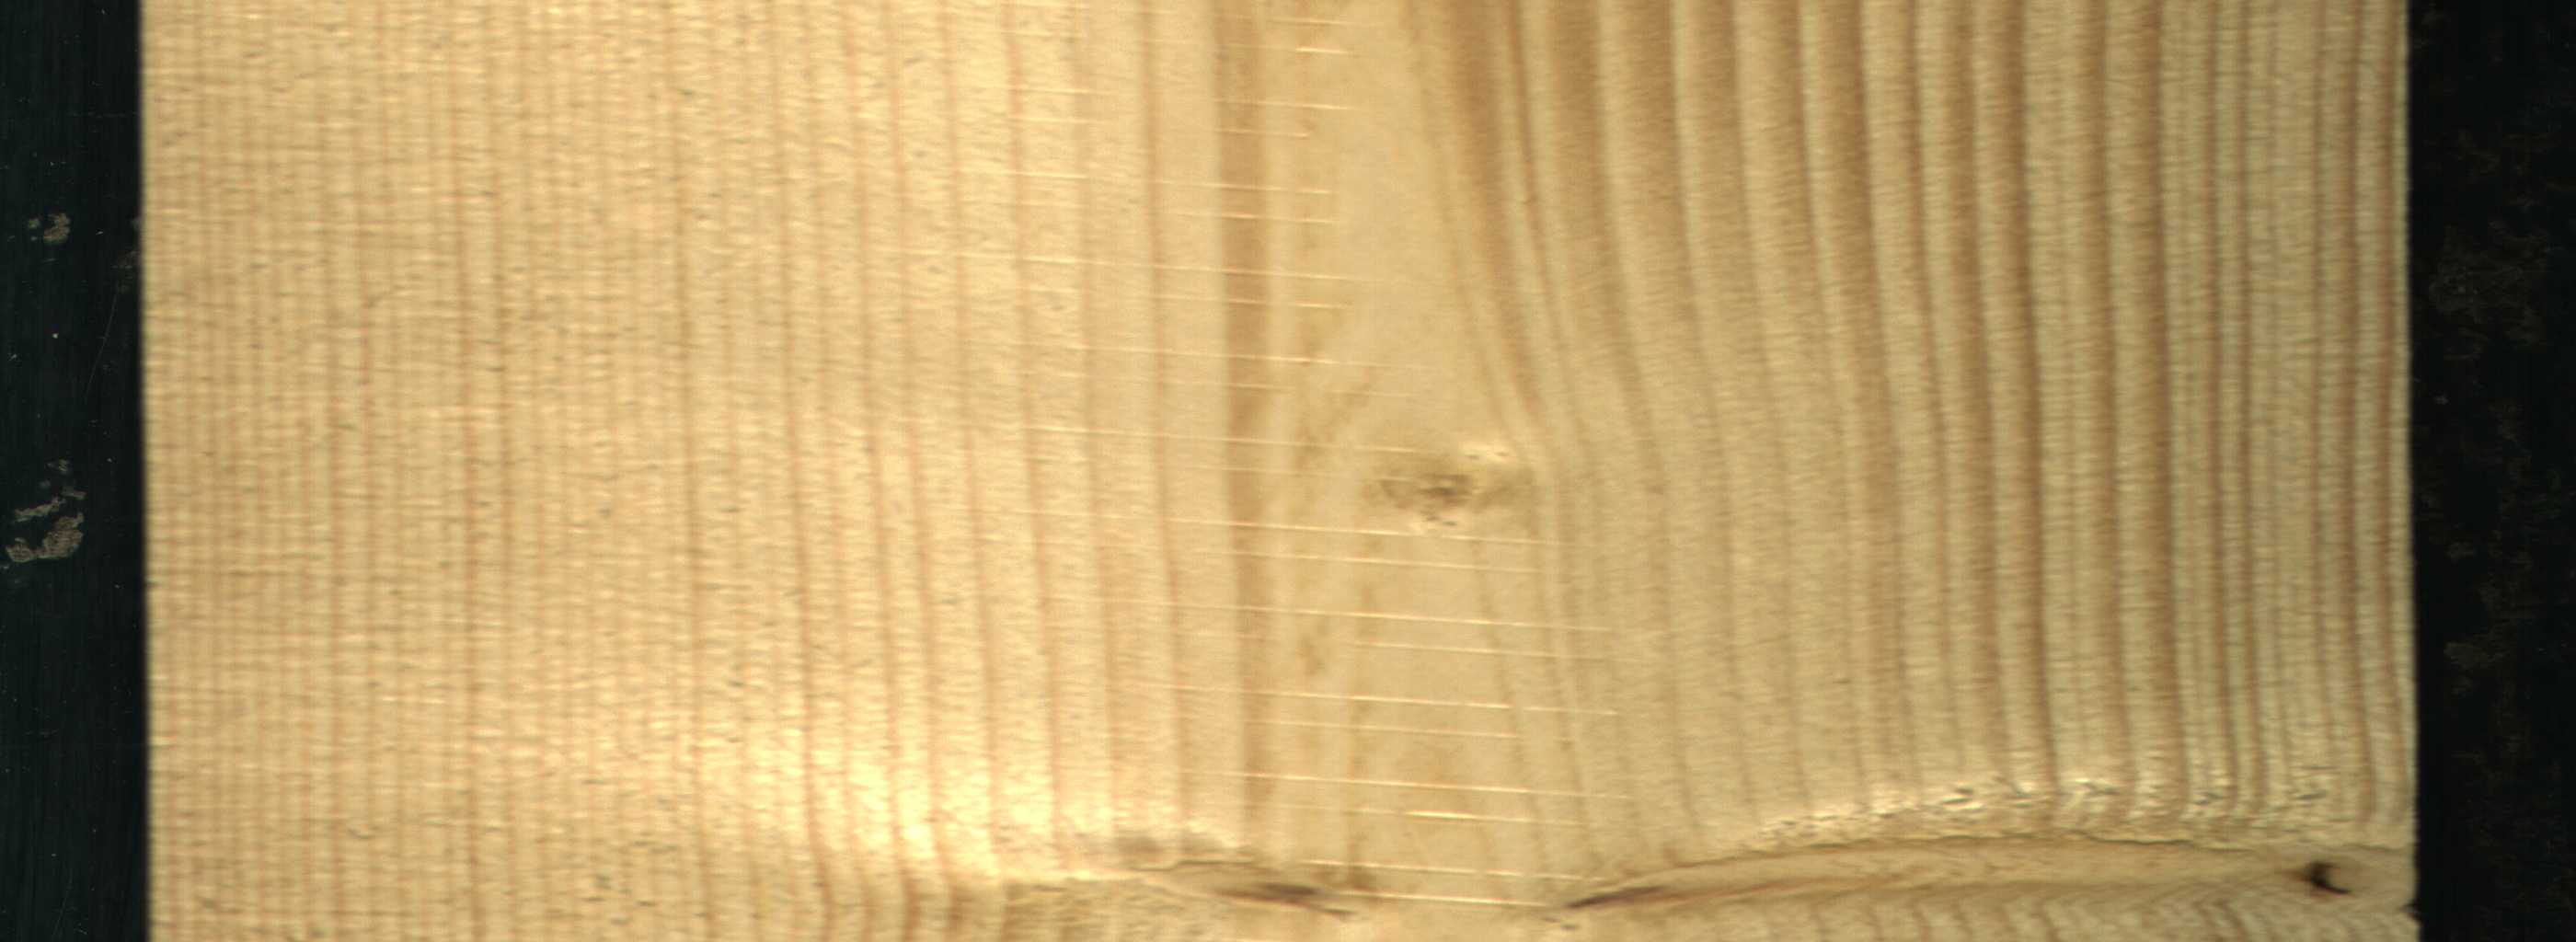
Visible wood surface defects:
resin
Live_Knot
Live_Knot